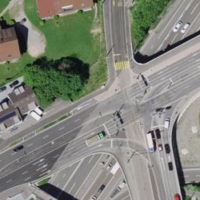
EUNIS habitat code: 57
Species observed at this site:
Buteo buteo